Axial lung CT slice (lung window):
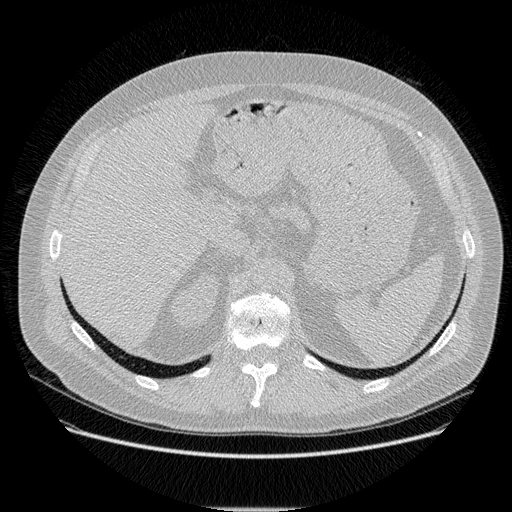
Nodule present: no